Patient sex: M
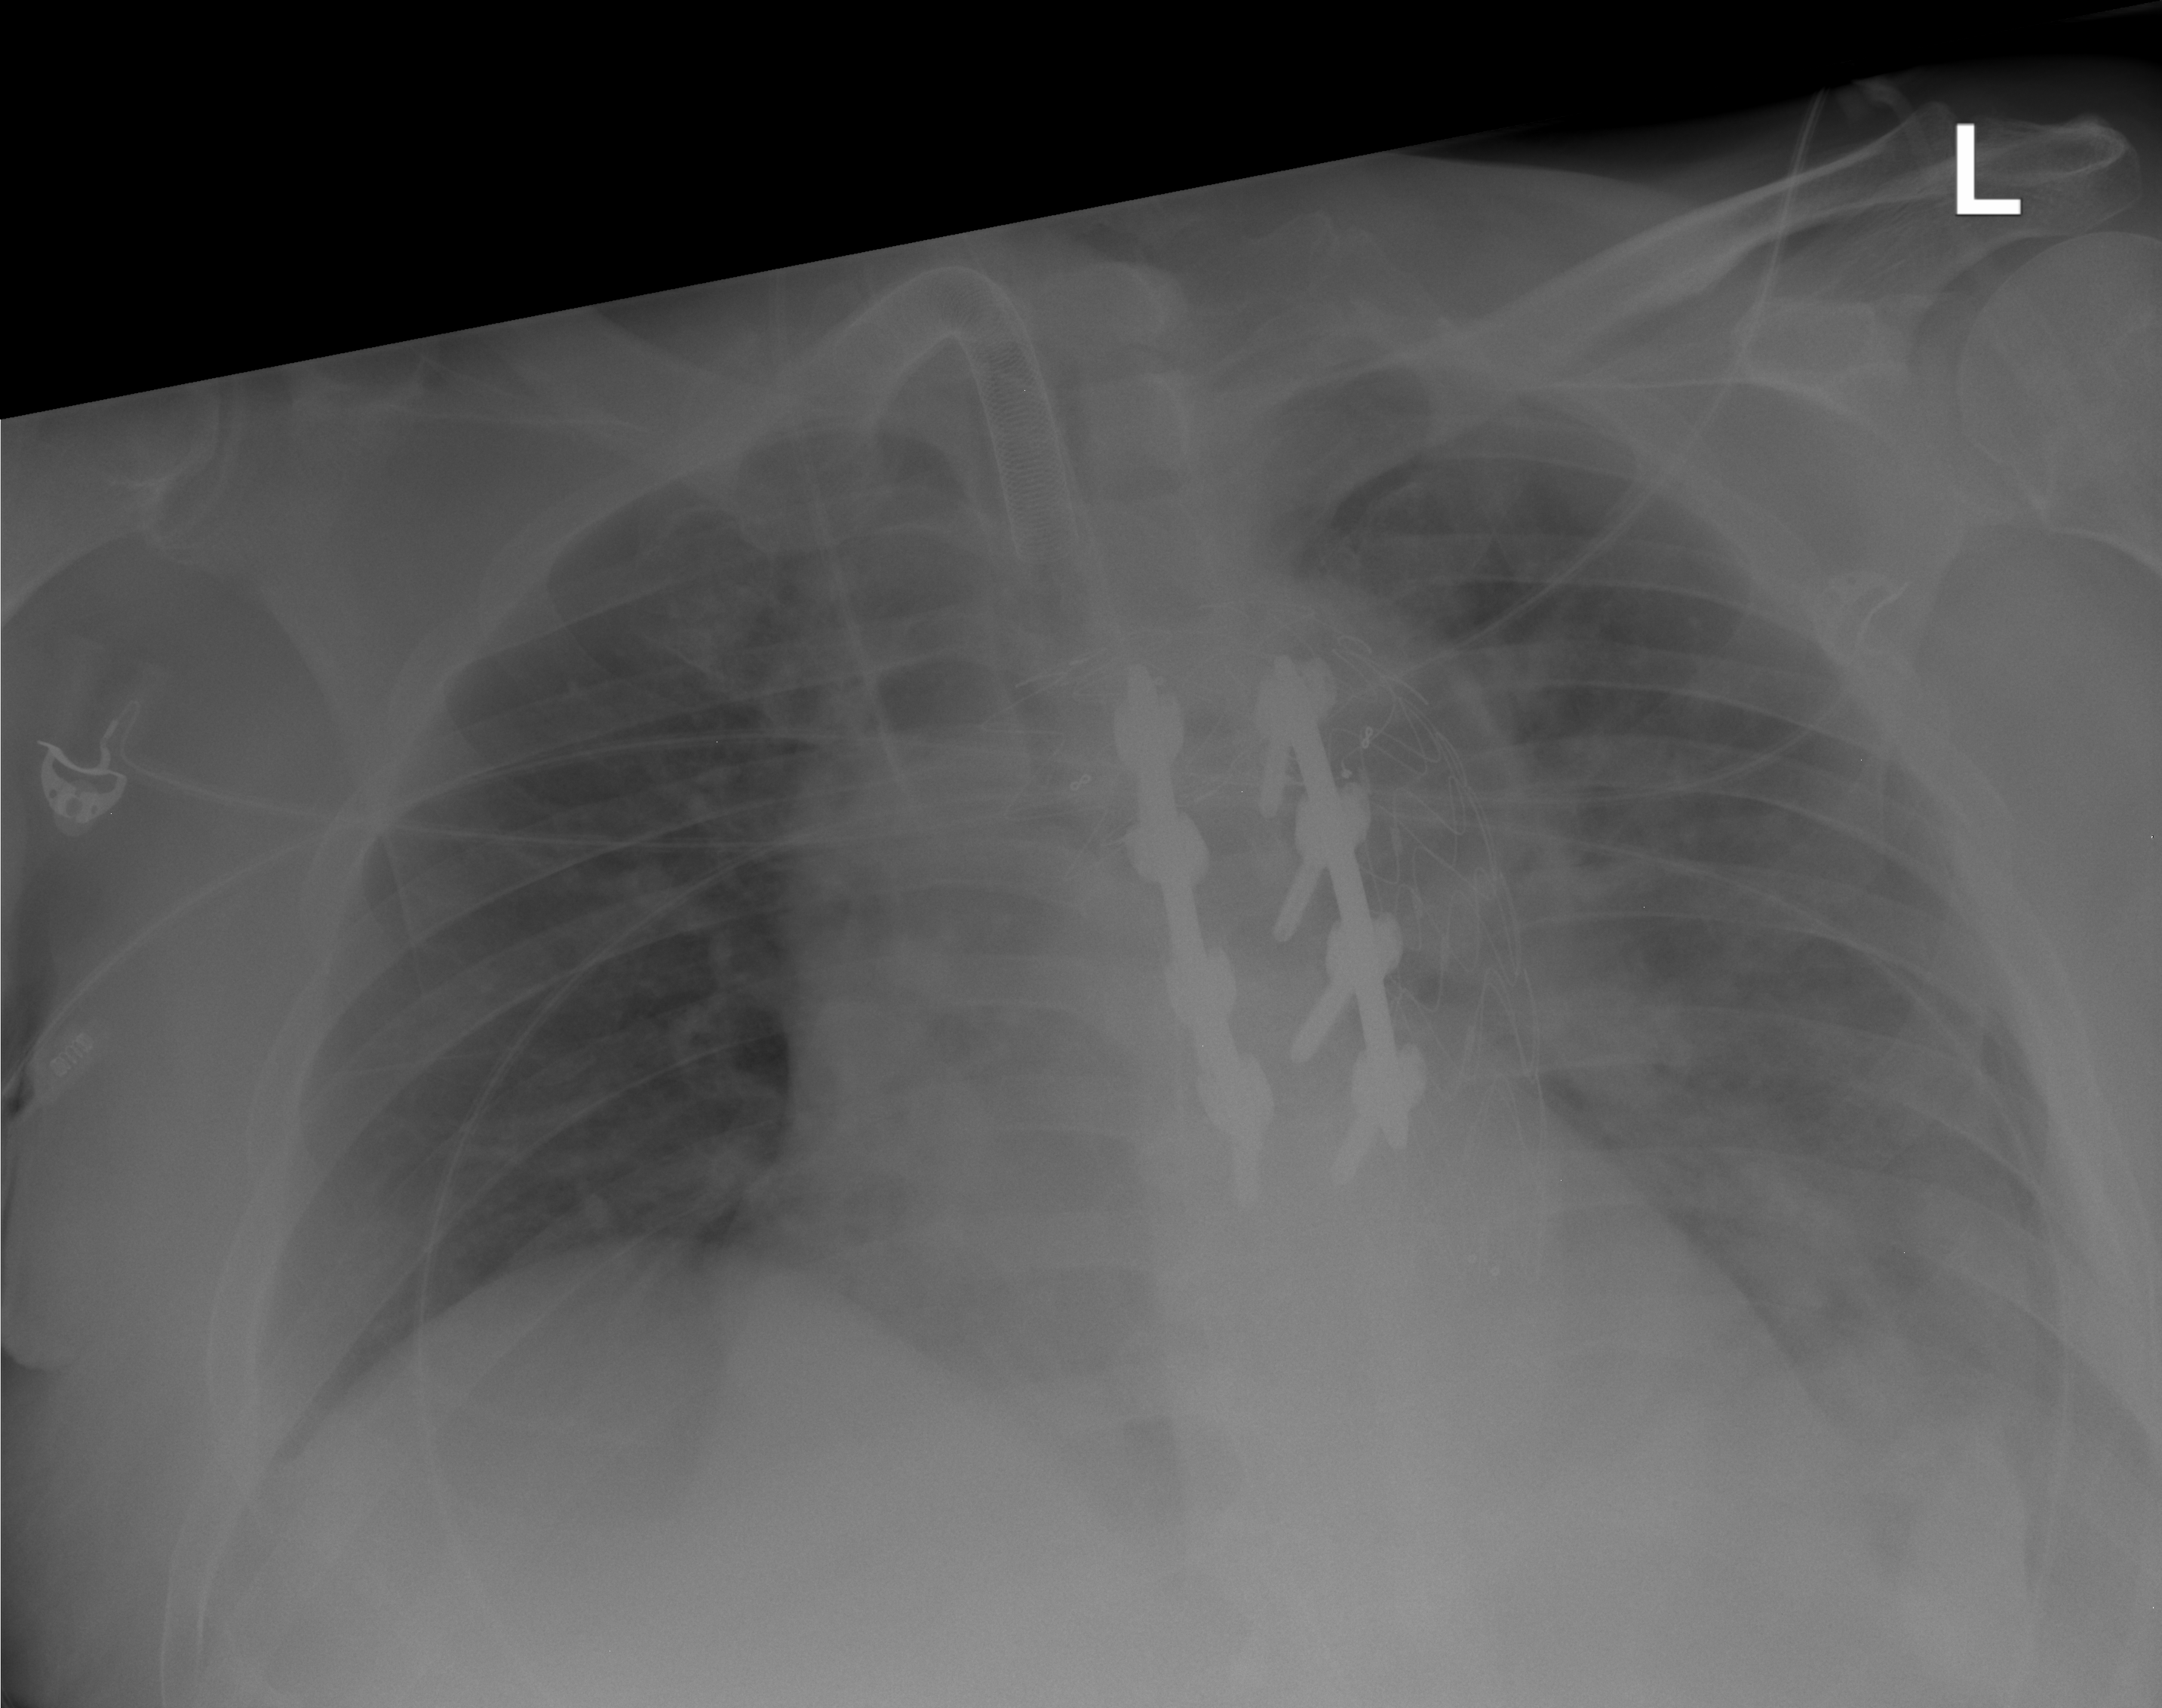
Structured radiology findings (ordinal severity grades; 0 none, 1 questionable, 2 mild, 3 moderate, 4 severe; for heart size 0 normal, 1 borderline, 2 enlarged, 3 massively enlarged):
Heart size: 2
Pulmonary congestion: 2
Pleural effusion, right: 0
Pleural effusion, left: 2
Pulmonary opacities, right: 1
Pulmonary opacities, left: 3
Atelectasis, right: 0
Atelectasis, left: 2